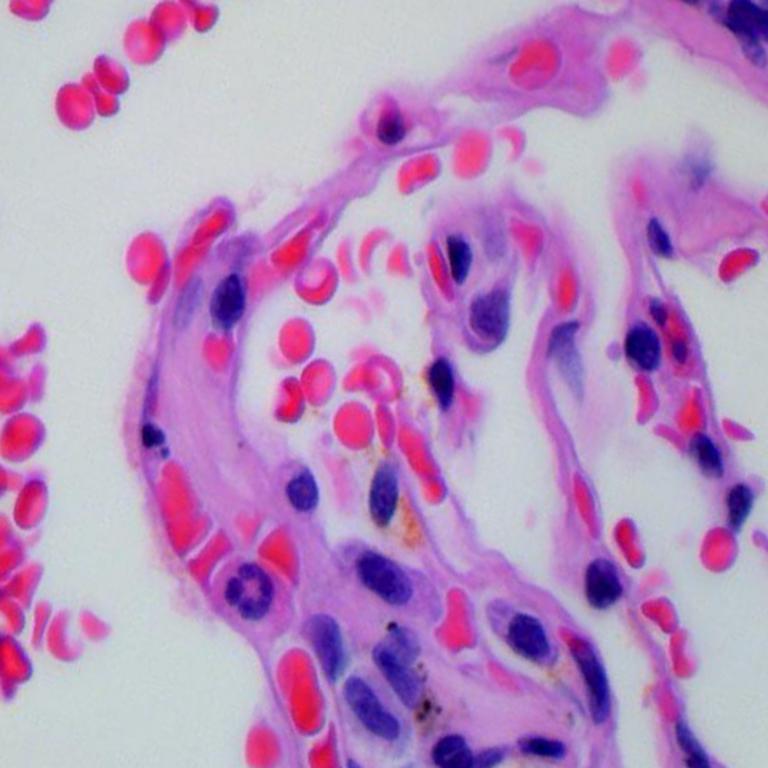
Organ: lung
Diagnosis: benign